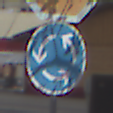
Verkehrszeichen: Kreisverkehr
Zusatzzeichen oben: Stop
Umgebung: Outdoor, Urban
Tageszeit: MorningAfternoon
Wetter: Overcast
Licht: Natural
Jahreszeit: NotSpecified
Kontrast: LowContrast